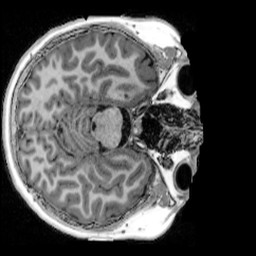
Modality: UNIT1_denoised
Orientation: axial
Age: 10
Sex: female
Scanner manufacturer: siemens
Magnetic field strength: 3 T
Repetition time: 4 s
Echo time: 0.00303 s